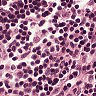
Metastatic tissue present: no